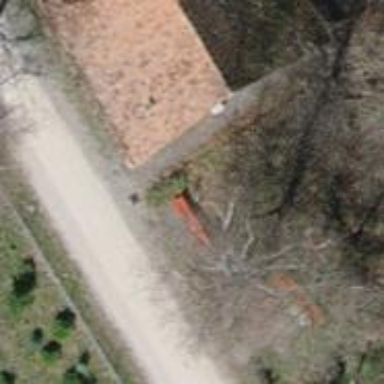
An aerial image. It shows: Red bench.